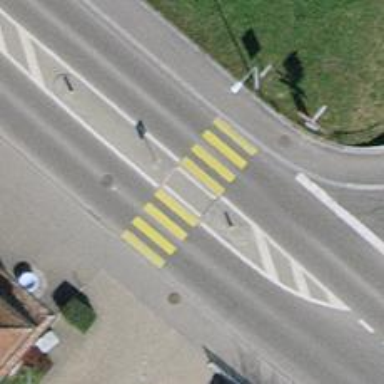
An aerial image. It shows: Marked road crossing with visible crossing markings.